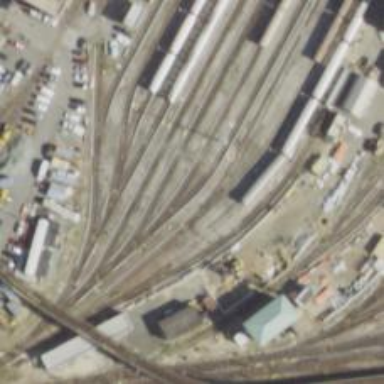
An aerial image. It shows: Yard area with electrified rail tracks.